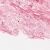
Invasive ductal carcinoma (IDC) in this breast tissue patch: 0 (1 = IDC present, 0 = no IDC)